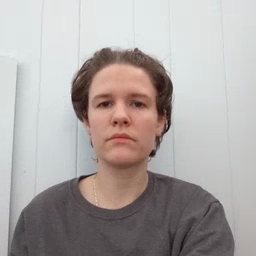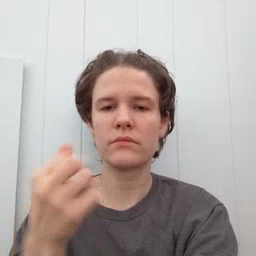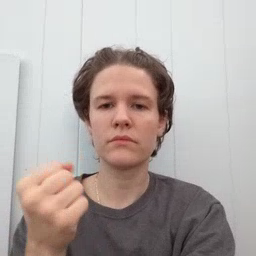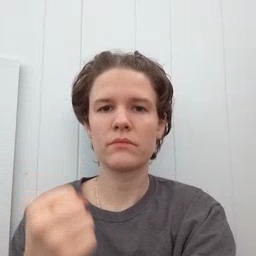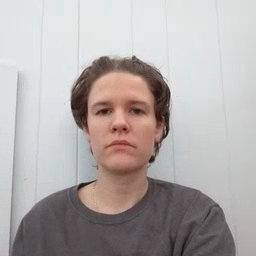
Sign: milk